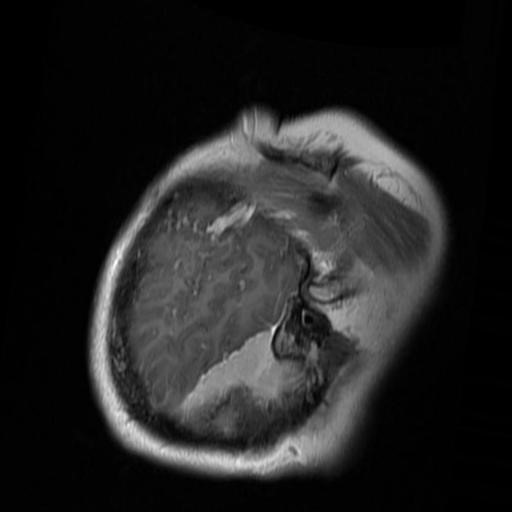
Label: brain_menin